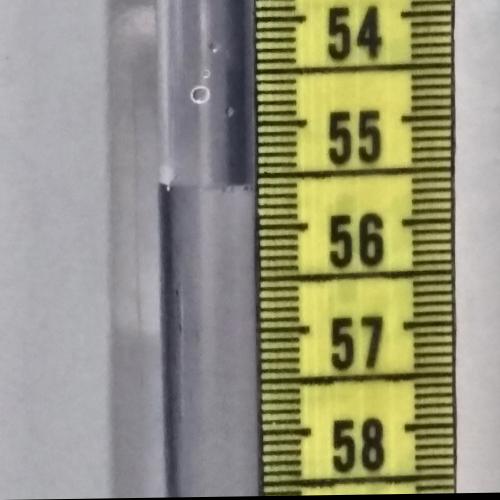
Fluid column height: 55.6 cm